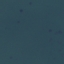
Label: SeaLake